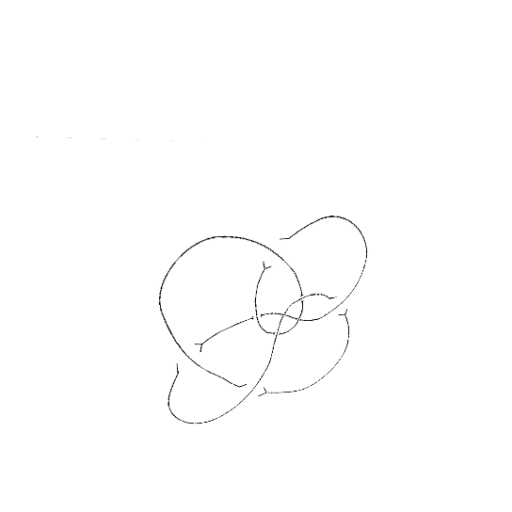
Crossing number: 9